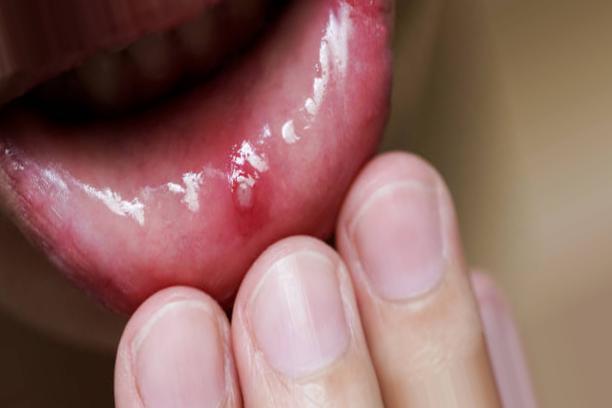
Condition: Mouth Ulcer